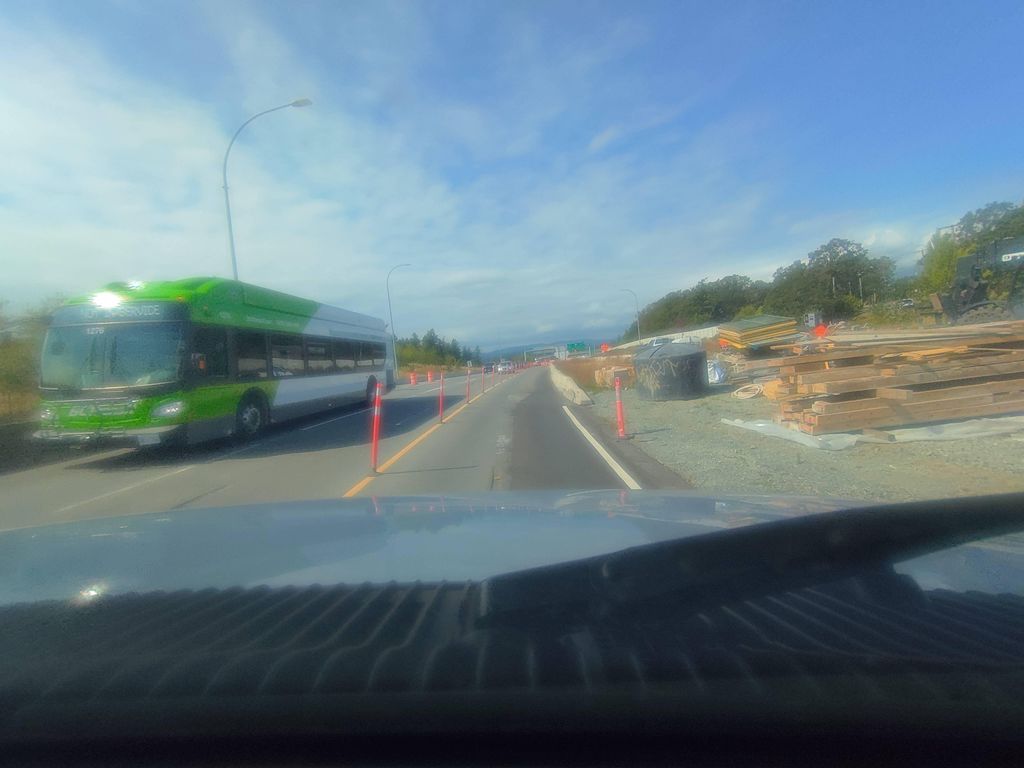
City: victoria